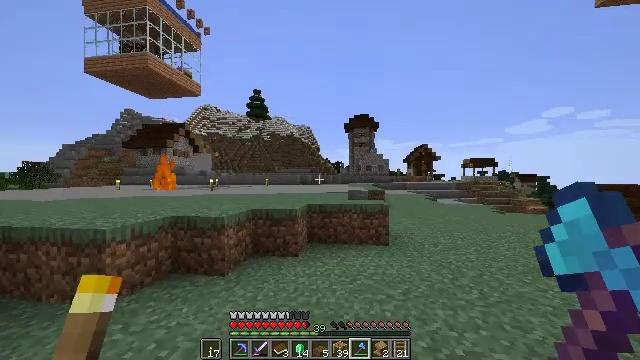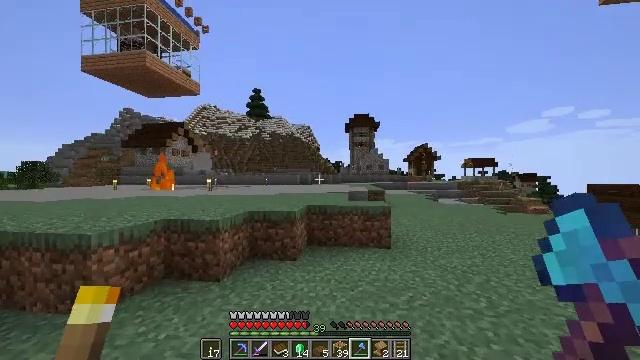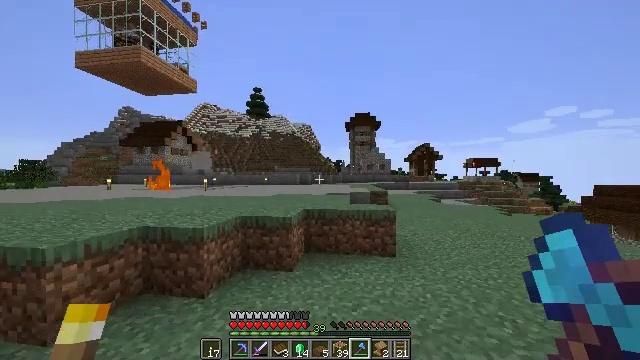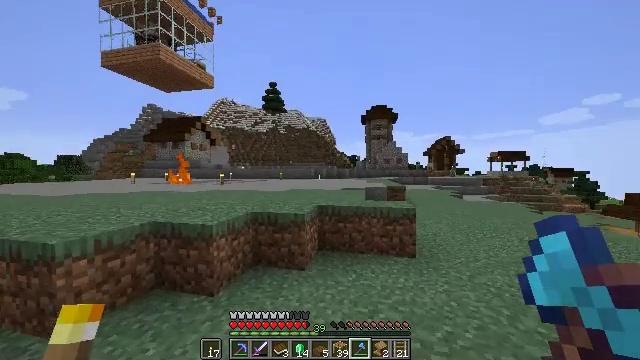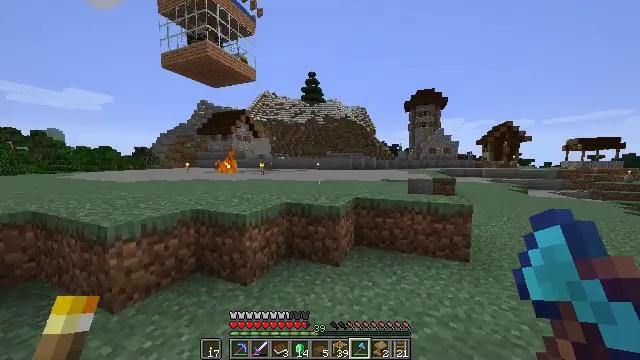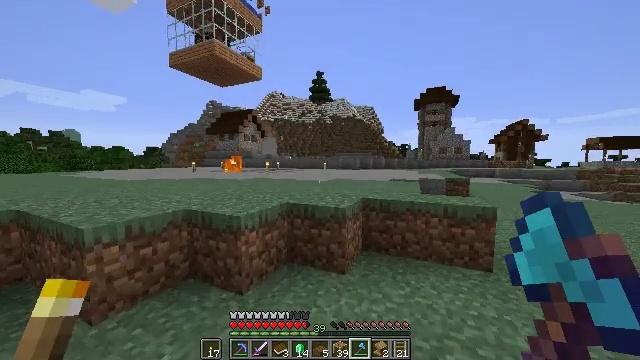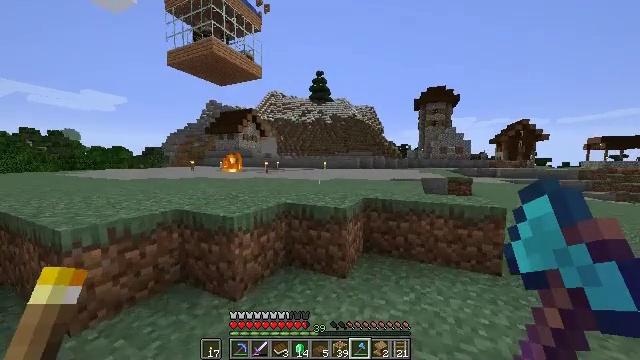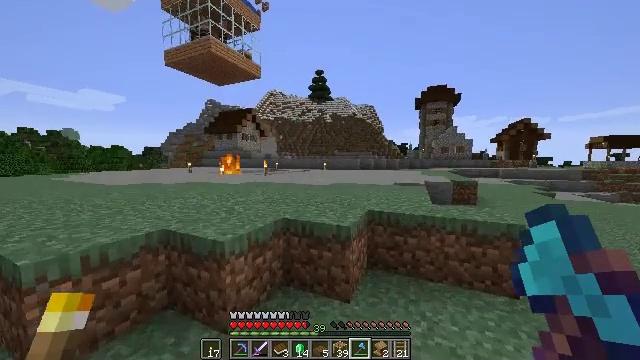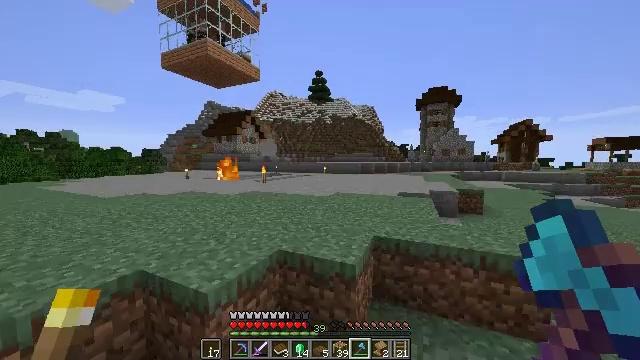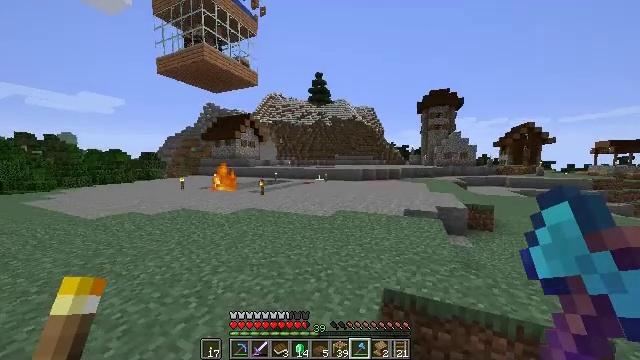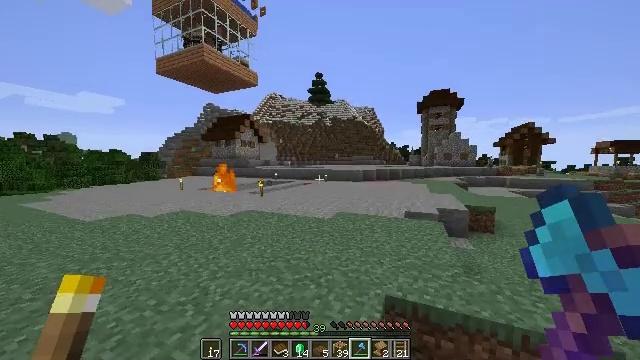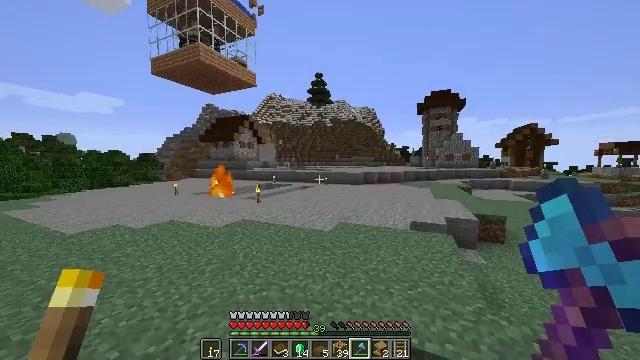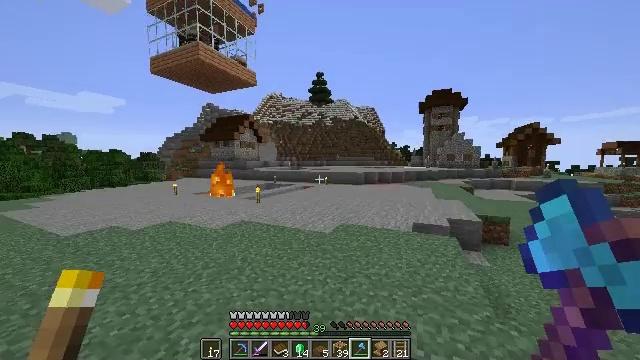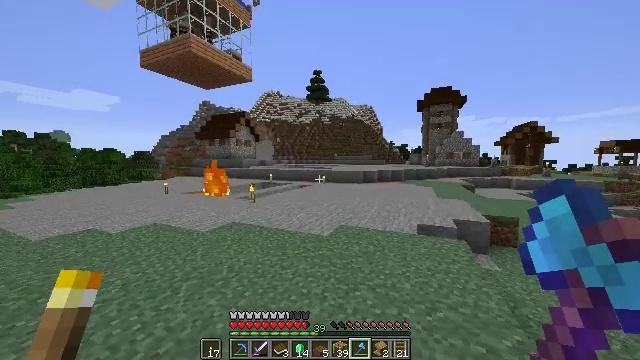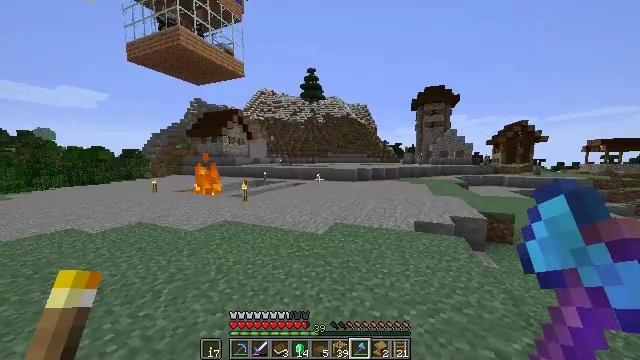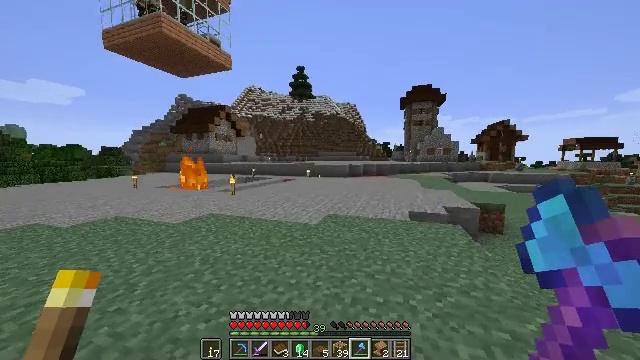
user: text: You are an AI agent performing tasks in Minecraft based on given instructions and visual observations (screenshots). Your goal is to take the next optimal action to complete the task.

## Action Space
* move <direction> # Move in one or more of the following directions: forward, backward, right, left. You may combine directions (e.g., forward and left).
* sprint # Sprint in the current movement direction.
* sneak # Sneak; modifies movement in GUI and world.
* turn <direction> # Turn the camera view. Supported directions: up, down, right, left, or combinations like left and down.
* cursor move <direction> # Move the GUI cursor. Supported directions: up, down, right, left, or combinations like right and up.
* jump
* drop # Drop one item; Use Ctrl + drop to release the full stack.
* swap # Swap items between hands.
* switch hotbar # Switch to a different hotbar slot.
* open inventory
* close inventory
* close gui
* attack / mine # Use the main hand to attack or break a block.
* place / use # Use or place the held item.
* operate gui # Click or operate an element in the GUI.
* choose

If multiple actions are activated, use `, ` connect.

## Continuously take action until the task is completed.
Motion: motion action
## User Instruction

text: Collect the spruce slab.
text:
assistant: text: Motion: move forward, sprint
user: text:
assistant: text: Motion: move forward, sprint
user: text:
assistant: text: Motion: move forward, sprint, turn left and down
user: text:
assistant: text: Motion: move forward, sprint, turn left and down
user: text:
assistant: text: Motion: move forward, turn left
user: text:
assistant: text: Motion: move forward
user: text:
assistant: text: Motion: move forward, jump
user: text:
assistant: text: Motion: move forward, jump
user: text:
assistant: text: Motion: move forward, jump
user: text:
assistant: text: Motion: move forward, jump
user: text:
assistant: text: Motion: move forward, jump
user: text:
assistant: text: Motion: move forward, jump
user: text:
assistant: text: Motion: move forward, jump
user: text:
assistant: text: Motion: move forward, turn right, jump
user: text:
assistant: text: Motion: move forward, turn right, jump
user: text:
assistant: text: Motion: move forward, sprint, turn right, jump
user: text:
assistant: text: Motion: move forward, sprint, turn right, jump
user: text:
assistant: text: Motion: move forward, sprint, turn right, jump
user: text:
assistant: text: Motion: move forward, sprint, turn right, jump
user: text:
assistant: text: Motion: move forward, jump
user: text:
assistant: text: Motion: move forward, jump
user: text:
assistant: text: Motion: move forward, jump
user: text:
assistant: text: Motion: move forward, jump
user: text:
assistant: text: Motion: move forward, jump
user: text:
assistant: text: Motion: move forward, jump
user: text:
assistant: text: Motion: move forward, sprint, jump
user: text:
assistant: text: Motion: move forward, sprint, jump
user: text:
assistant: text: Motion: move forward, sprint, jump
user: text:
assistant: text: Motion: move forward, jump
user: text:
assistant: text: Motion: move forward, jump